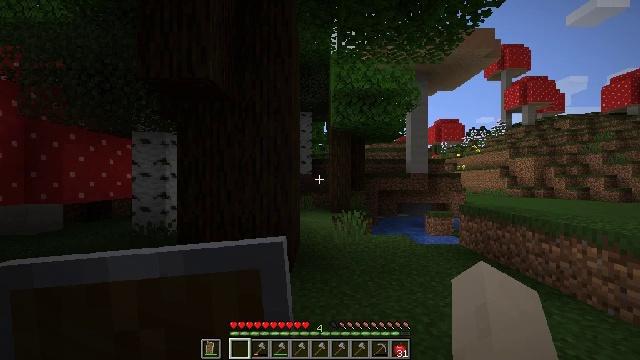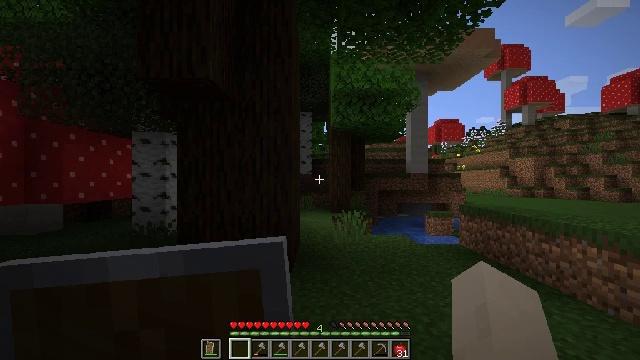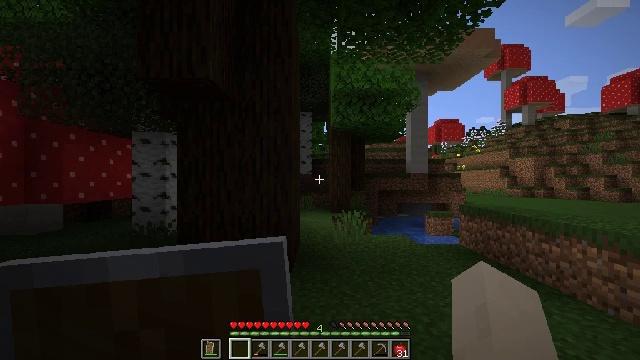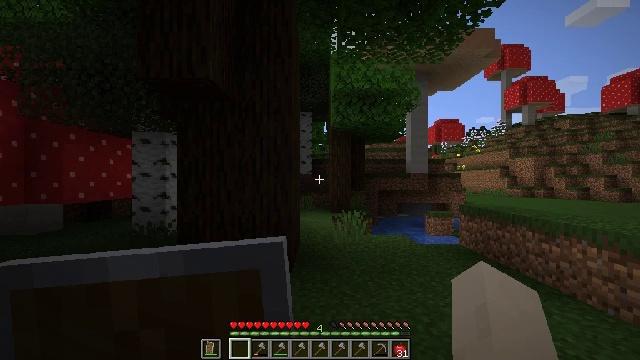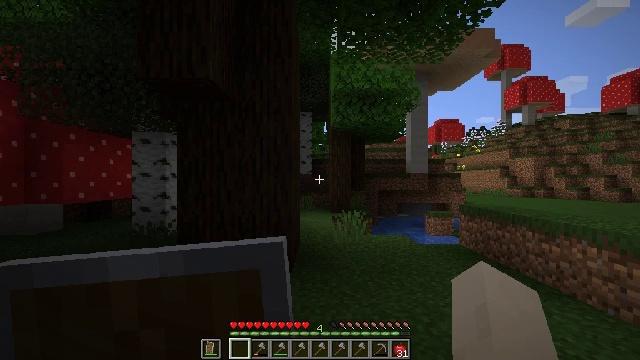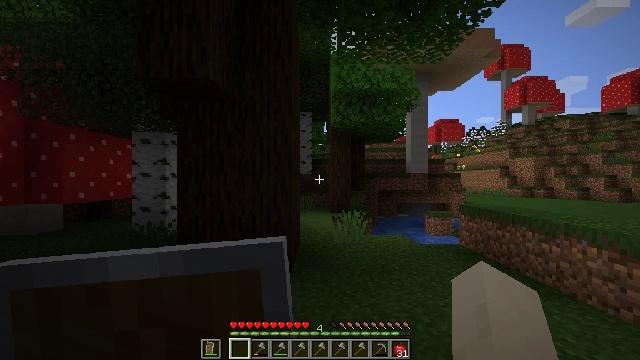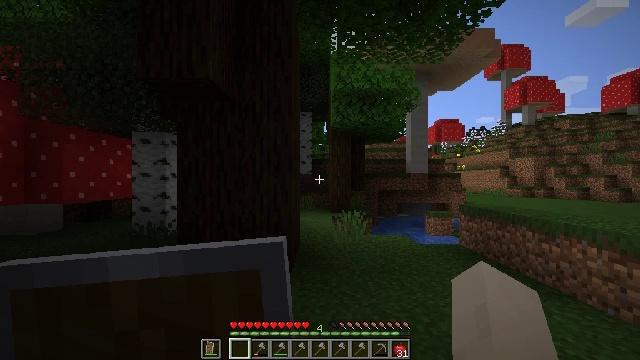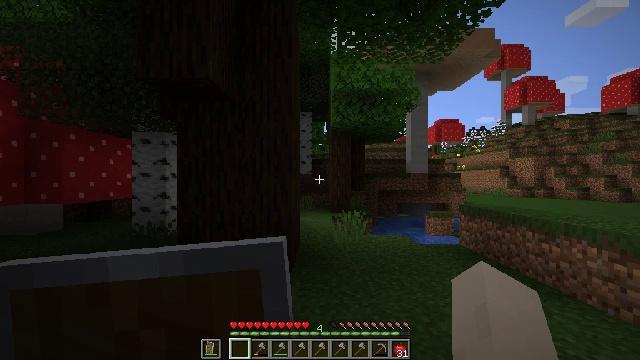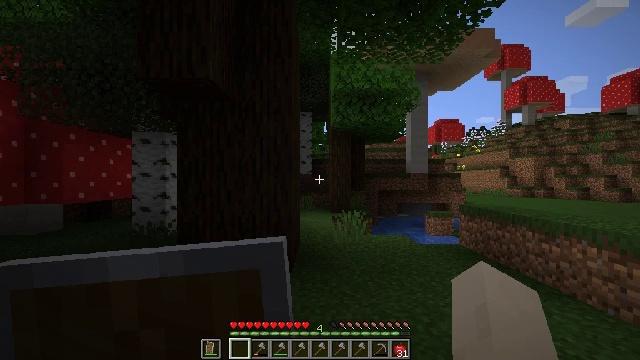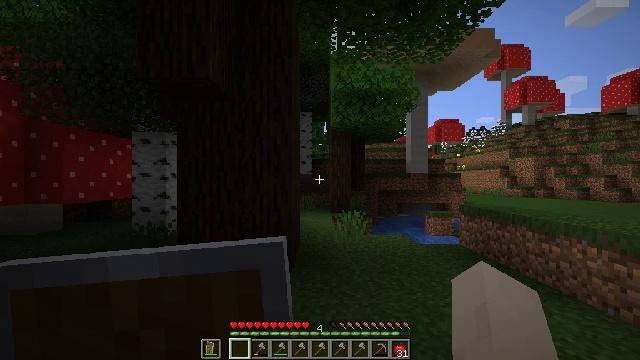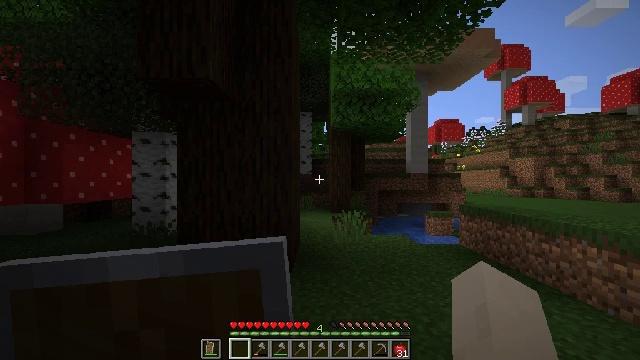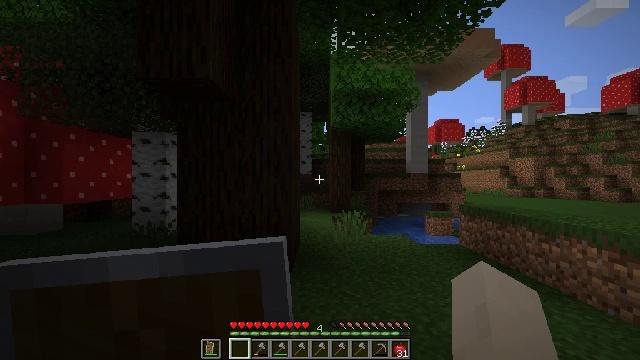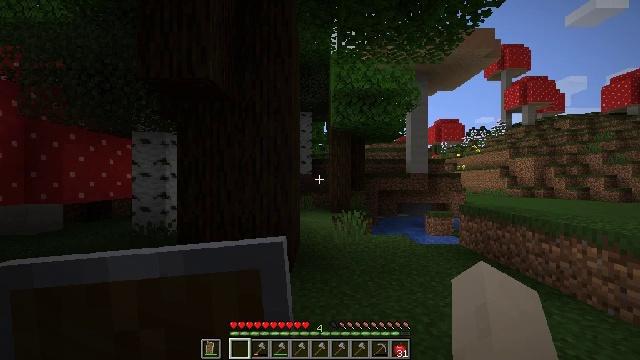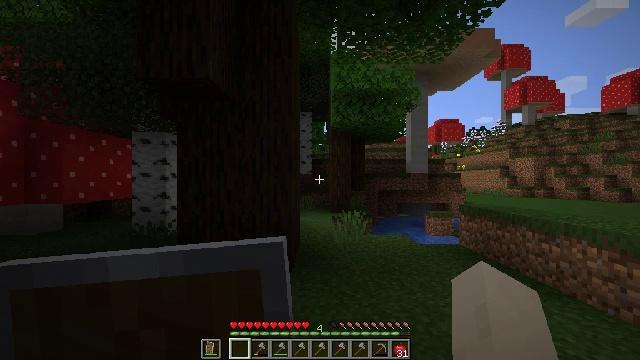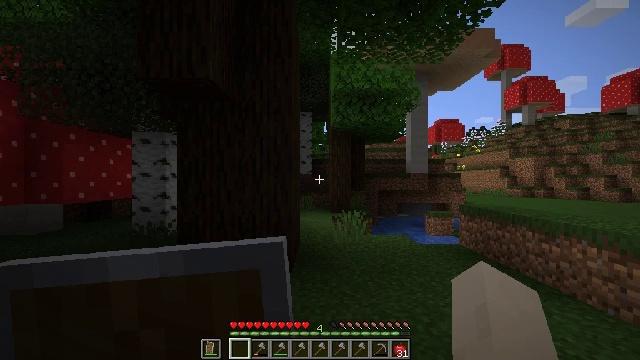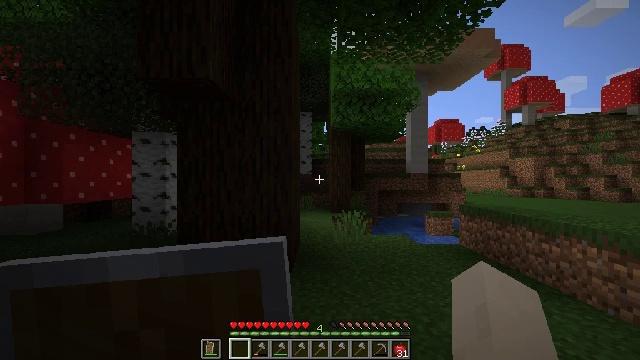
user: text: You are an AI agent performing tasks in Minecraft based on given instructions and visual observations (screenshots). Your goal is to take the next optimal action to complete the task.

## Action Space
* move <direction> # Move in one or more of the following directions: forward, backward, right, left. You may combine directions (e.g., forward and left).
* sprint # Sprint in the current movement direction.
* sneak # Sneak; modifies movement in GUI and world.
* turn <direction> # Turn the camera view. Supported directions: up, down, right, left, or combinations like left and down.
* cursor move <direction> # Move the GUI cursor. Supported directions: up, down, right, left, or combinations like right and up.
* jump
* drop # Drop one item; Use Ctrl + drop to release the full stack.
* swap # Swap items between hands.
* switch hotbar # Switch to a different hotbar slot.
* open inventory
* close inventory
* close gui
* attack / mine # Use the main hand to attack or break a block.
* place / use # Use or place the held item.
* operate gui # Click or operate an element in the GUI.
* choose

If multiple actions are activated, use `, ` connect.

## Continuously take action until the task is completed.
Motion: motion action
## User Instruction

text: Break the white bed to relocate it.
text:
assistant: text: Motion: no_op
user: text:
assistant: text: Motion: no_op
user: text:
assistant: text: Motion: no_op
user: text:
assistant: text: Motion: no_op
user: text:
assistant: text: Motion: no_op
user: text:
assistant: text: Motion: no_op
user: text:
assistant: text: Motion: no_op
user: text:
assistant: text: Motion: no_op
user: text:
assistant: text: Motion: no_op
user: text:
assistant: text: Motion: no_op
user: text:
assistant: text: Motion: no_op
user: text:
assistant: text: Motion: no_op
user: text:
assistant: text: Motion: no_op
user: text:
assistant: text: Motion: no_op
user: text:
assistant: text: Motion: no_op
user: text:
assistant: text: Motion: no_op
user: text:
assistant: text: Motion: no_op
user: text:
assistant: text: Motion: no_op
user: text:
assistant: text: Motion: no_op
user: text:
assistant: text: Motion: no_op
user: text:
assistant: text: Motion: no_op
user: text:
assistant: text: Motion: no_op
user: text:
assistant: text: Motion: no_op
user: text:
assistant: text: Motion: no_op
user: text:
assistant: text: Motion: no_op
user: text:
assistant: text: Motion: no_op
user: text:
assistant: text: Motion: no_op
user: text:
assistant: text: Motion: no_op
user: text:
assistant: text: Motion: no_op
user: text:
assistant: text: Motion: no_op